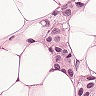
Metastatic tissue present: yes